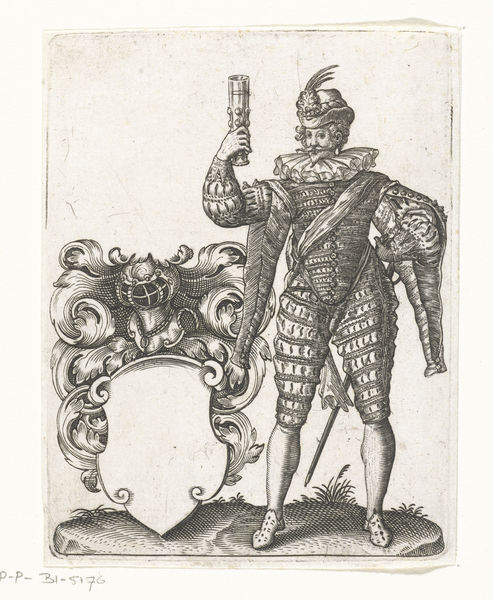
Titel: Wapensjabloon met fraai geklede heer met glas in zijn hand
Künstler: Johann Theodor de Bry
Standort: Amsterdam
Institution: Rijksmuseum
Schlagwörter: feder, hut, trinken, kelch, schuhe, becher, pfau, jäger, zuprosten, kniehose, anstossen, proten